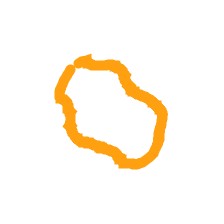
Shape: circle